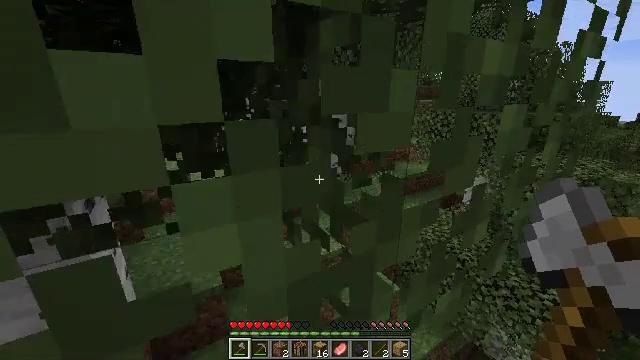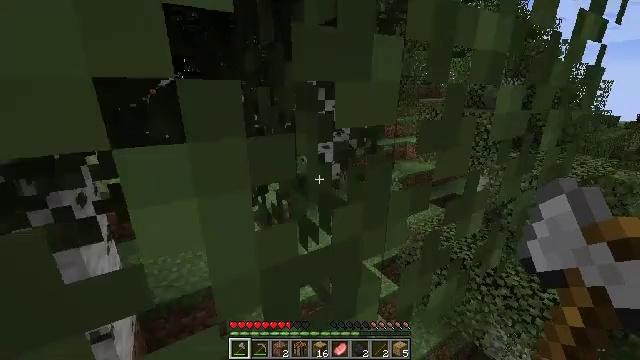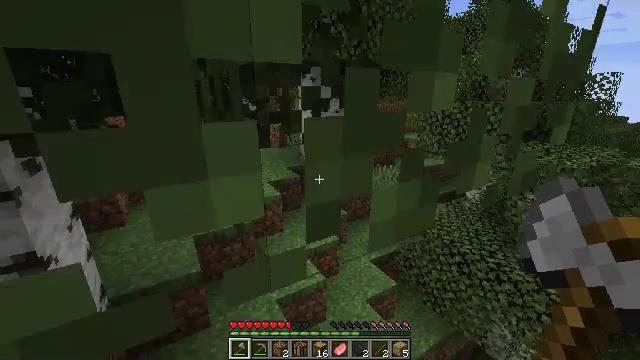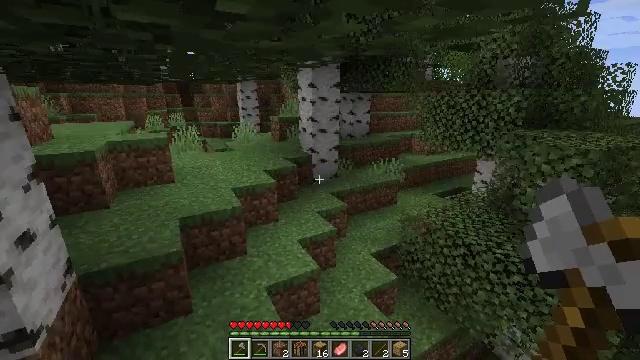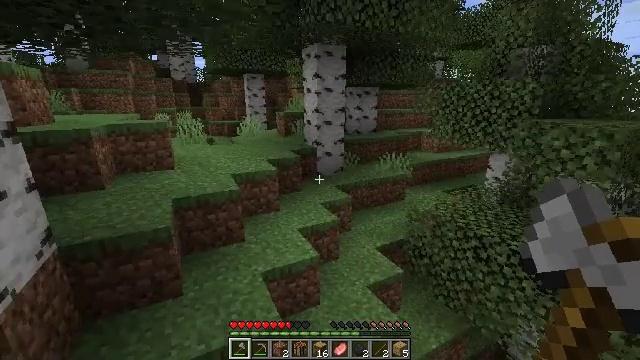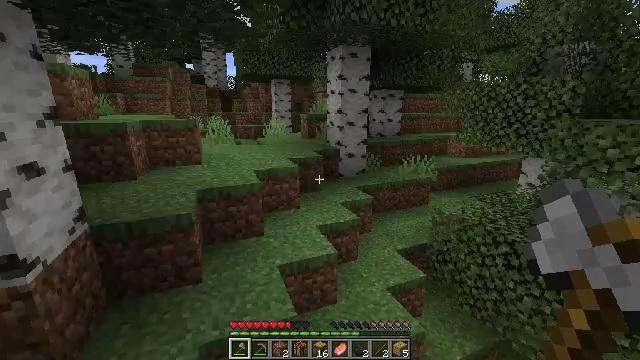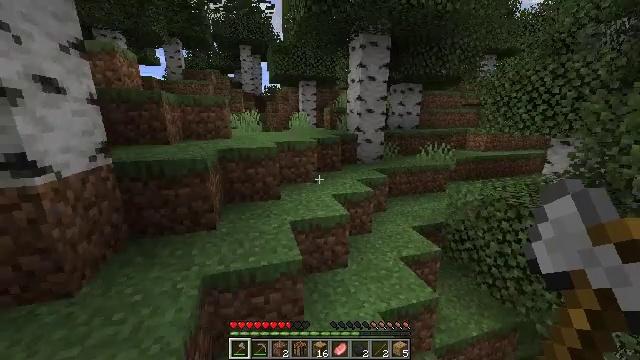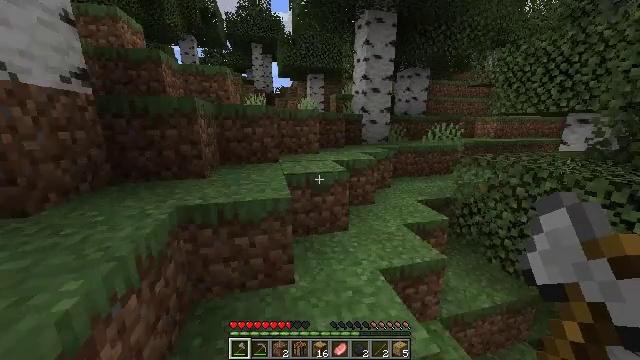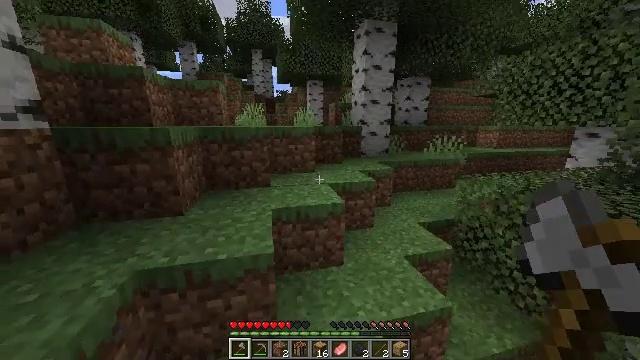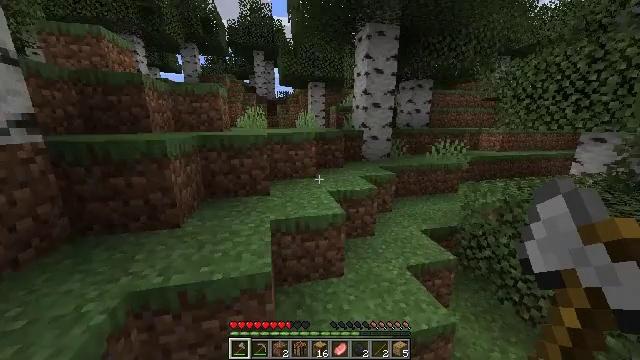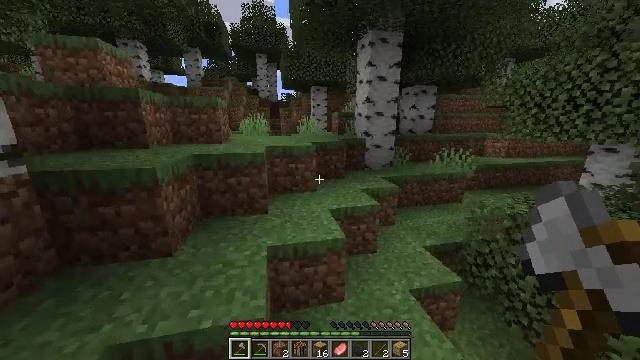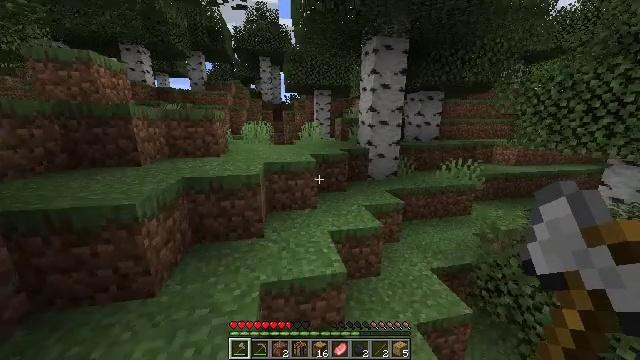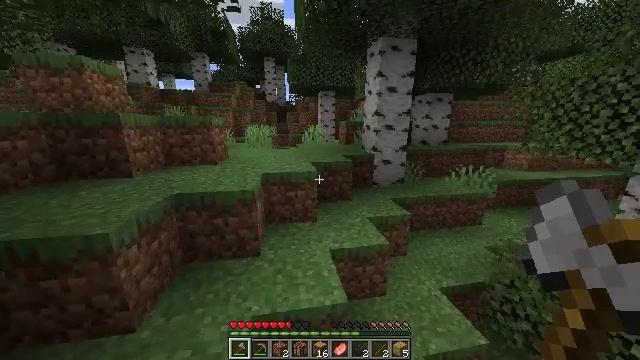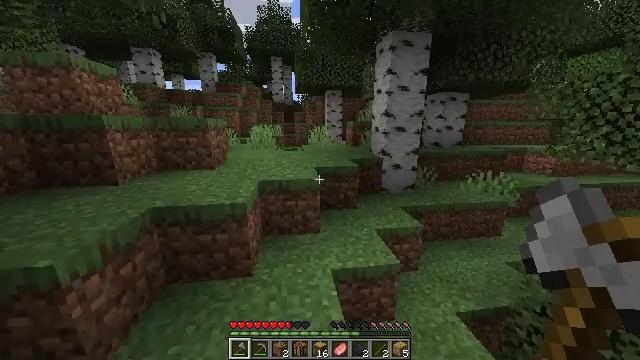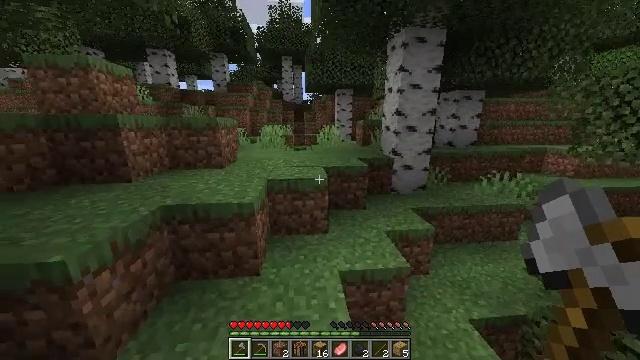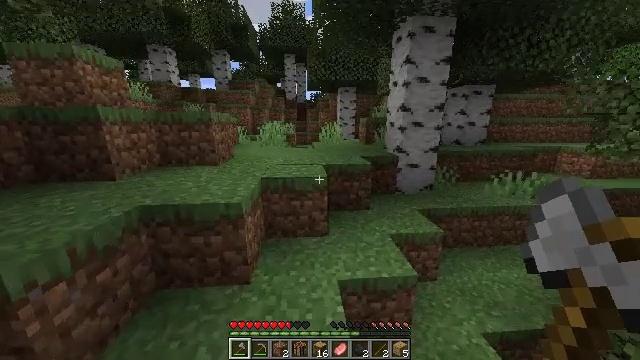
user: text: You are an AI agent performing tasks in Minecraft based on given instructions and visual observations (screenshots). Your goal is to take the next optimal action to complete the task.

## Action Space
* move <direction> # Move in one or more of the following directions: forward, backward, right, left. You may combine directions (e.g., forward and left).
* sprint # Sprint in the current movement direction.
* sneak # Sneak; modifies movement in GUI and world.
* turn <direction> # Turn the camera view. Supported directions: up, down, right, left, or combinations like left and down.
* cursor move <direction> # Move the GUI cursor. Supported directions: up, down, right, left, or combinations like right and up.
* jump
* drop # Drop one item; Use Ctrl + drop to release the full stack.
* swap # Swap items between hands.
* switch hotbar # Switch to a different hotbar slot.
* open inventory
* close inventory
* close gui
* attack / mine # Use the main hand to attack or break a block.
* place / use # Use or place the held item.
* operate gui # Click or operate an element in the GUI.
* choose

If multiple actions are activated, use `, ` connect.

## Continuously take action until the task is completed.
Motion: motion action
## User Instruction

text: Remove the lily pad floating on water.
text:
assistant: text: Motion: move forward, sprint, jump
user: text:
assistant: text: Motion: move forward, sprint, jump
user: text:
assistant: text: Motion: move forward, sprint, turn left
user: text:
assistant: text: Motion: move forward, sprint, turn left and up
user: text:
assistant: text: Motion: move forward, sprint, turn left and up, jump
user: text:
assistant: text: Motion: move forward, sprint, turn left, jump
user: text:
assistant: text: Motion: move forward, sprint, turn left, jump
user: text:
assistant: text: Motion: move forward, sprint, jump
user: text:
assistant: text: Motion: move forward, sprint, jump
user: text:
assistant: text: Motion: move forward, sprint, jump
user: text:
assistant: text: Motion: move forward, sprint, turn left, jump
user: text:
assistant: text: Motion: move forward, sprint, turn left, jump
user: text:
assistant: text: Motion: move forward, sprint, turn left, jump
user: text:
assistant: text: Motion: move forward, sprint, turn left, jump
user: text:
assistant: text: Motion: move forward, sprint, jump
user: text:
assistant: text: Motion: move forward, sprint, jump
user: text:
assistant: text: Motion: move forward, sprint, jump
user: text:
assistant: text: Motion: move forward, sprint, turn left, jump
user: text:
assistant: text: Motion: move forward, sprint, turn left, jump
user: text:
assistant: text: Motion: move forward, sprint, turn left, jump
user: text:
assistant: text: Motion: move forward, sprint, turn left, jump
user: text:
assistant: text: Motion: move forward, sprint, jump
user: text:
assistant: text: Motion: move forward, sprint, jump
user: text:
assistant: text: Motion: move forward, sprint, jump
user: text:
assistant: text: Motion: move forward, sprint, jump
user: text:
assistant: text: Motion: move forward, sprint, jump
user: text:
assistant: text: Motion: move forward, sprint, jump
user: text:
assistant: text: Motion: move forward, sprint, jump
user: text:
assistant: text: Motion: move forward, sprint, jump
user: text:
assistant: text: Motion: move forward, sprint, jump